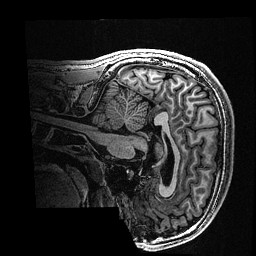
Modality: T1w
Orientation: sagittal
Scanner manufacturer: ge
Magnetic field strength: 3 T
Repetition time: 0.00766 s
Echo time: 0.003476 s